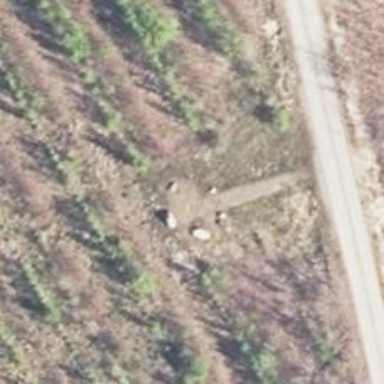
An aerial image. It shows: Memorial site with historic significance.